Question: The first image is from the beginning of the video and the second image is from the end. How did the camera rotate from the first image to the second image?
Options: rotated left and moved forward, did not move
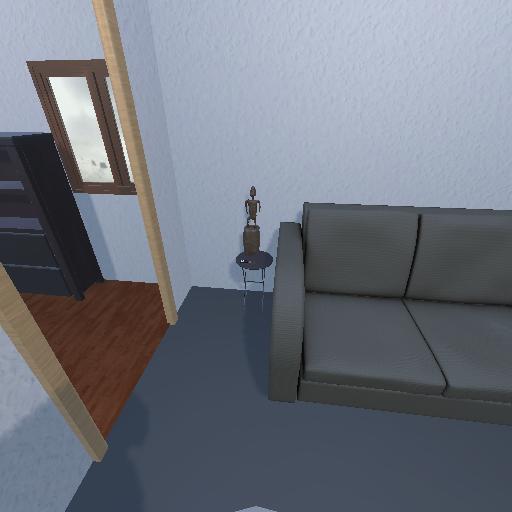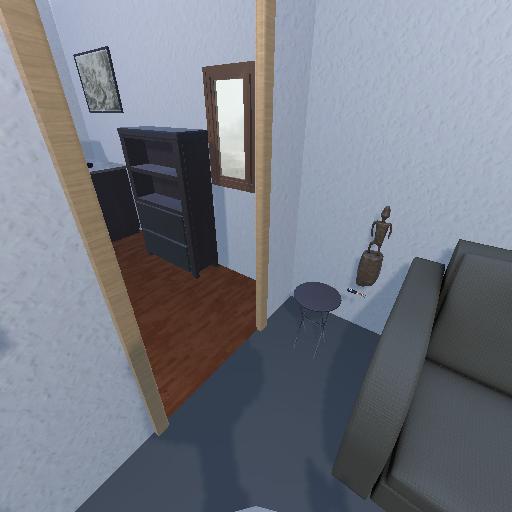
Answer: rotated left and moved forward